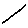
Label: line